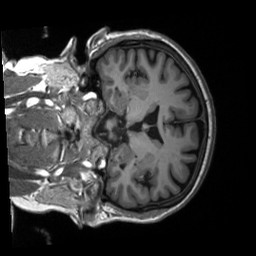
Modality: T1w
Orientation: coronal
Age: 61
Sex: female
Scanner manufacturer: siemens
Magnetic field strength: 3 T
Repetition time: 2.53 s
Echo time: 0.00219 s